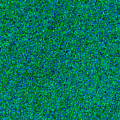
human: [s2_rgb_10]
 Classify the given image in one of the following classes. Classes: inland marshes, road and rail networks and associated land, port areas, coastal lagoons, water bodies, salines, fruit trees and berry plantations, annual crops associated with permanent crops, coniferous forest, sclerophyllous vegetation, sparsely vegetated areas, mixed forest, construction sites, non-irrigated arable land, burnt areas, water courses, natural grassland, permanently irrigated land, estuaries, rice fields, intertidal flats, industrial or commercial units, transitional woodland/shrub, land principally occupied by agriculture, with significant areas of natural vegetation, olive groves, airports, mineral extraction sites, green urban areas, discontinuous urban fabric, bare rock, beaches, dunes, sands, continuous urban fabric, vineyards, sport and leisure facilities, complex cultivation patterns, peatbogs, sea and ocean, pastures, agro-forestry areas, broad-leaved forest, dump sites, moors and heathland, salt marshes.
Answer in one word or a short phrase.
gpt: sea and ocean